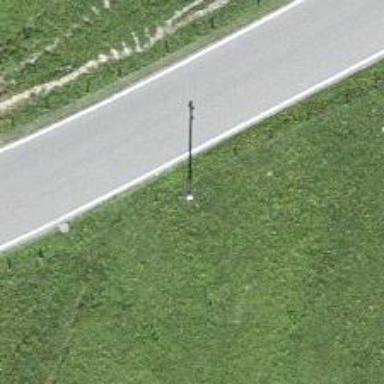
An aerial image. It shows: Power pole.